Field crop: maize
Growth stage: 2
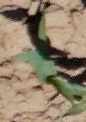
Species: maize